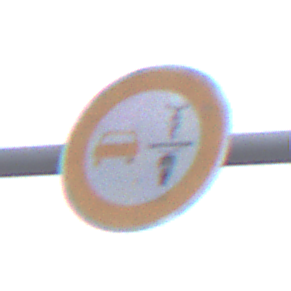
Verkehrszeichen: VerbotUeberholenEinspurigeFahrzeuge
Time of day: MorningAfternoon
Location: Outdoor (Suburban)
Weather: Overcast
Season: NotSpecified
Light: Natural